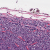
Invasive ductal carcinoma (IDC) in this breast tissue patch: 1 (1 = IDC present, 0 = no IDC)